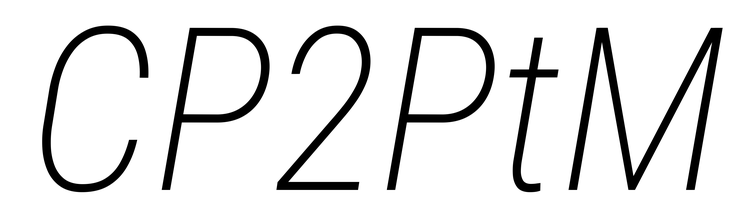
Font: Roboto-Italic_Condensed_ExtraLight_Italic